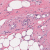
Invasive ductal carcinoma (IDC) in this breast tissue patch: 0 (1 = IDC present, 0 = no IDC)